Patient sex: M
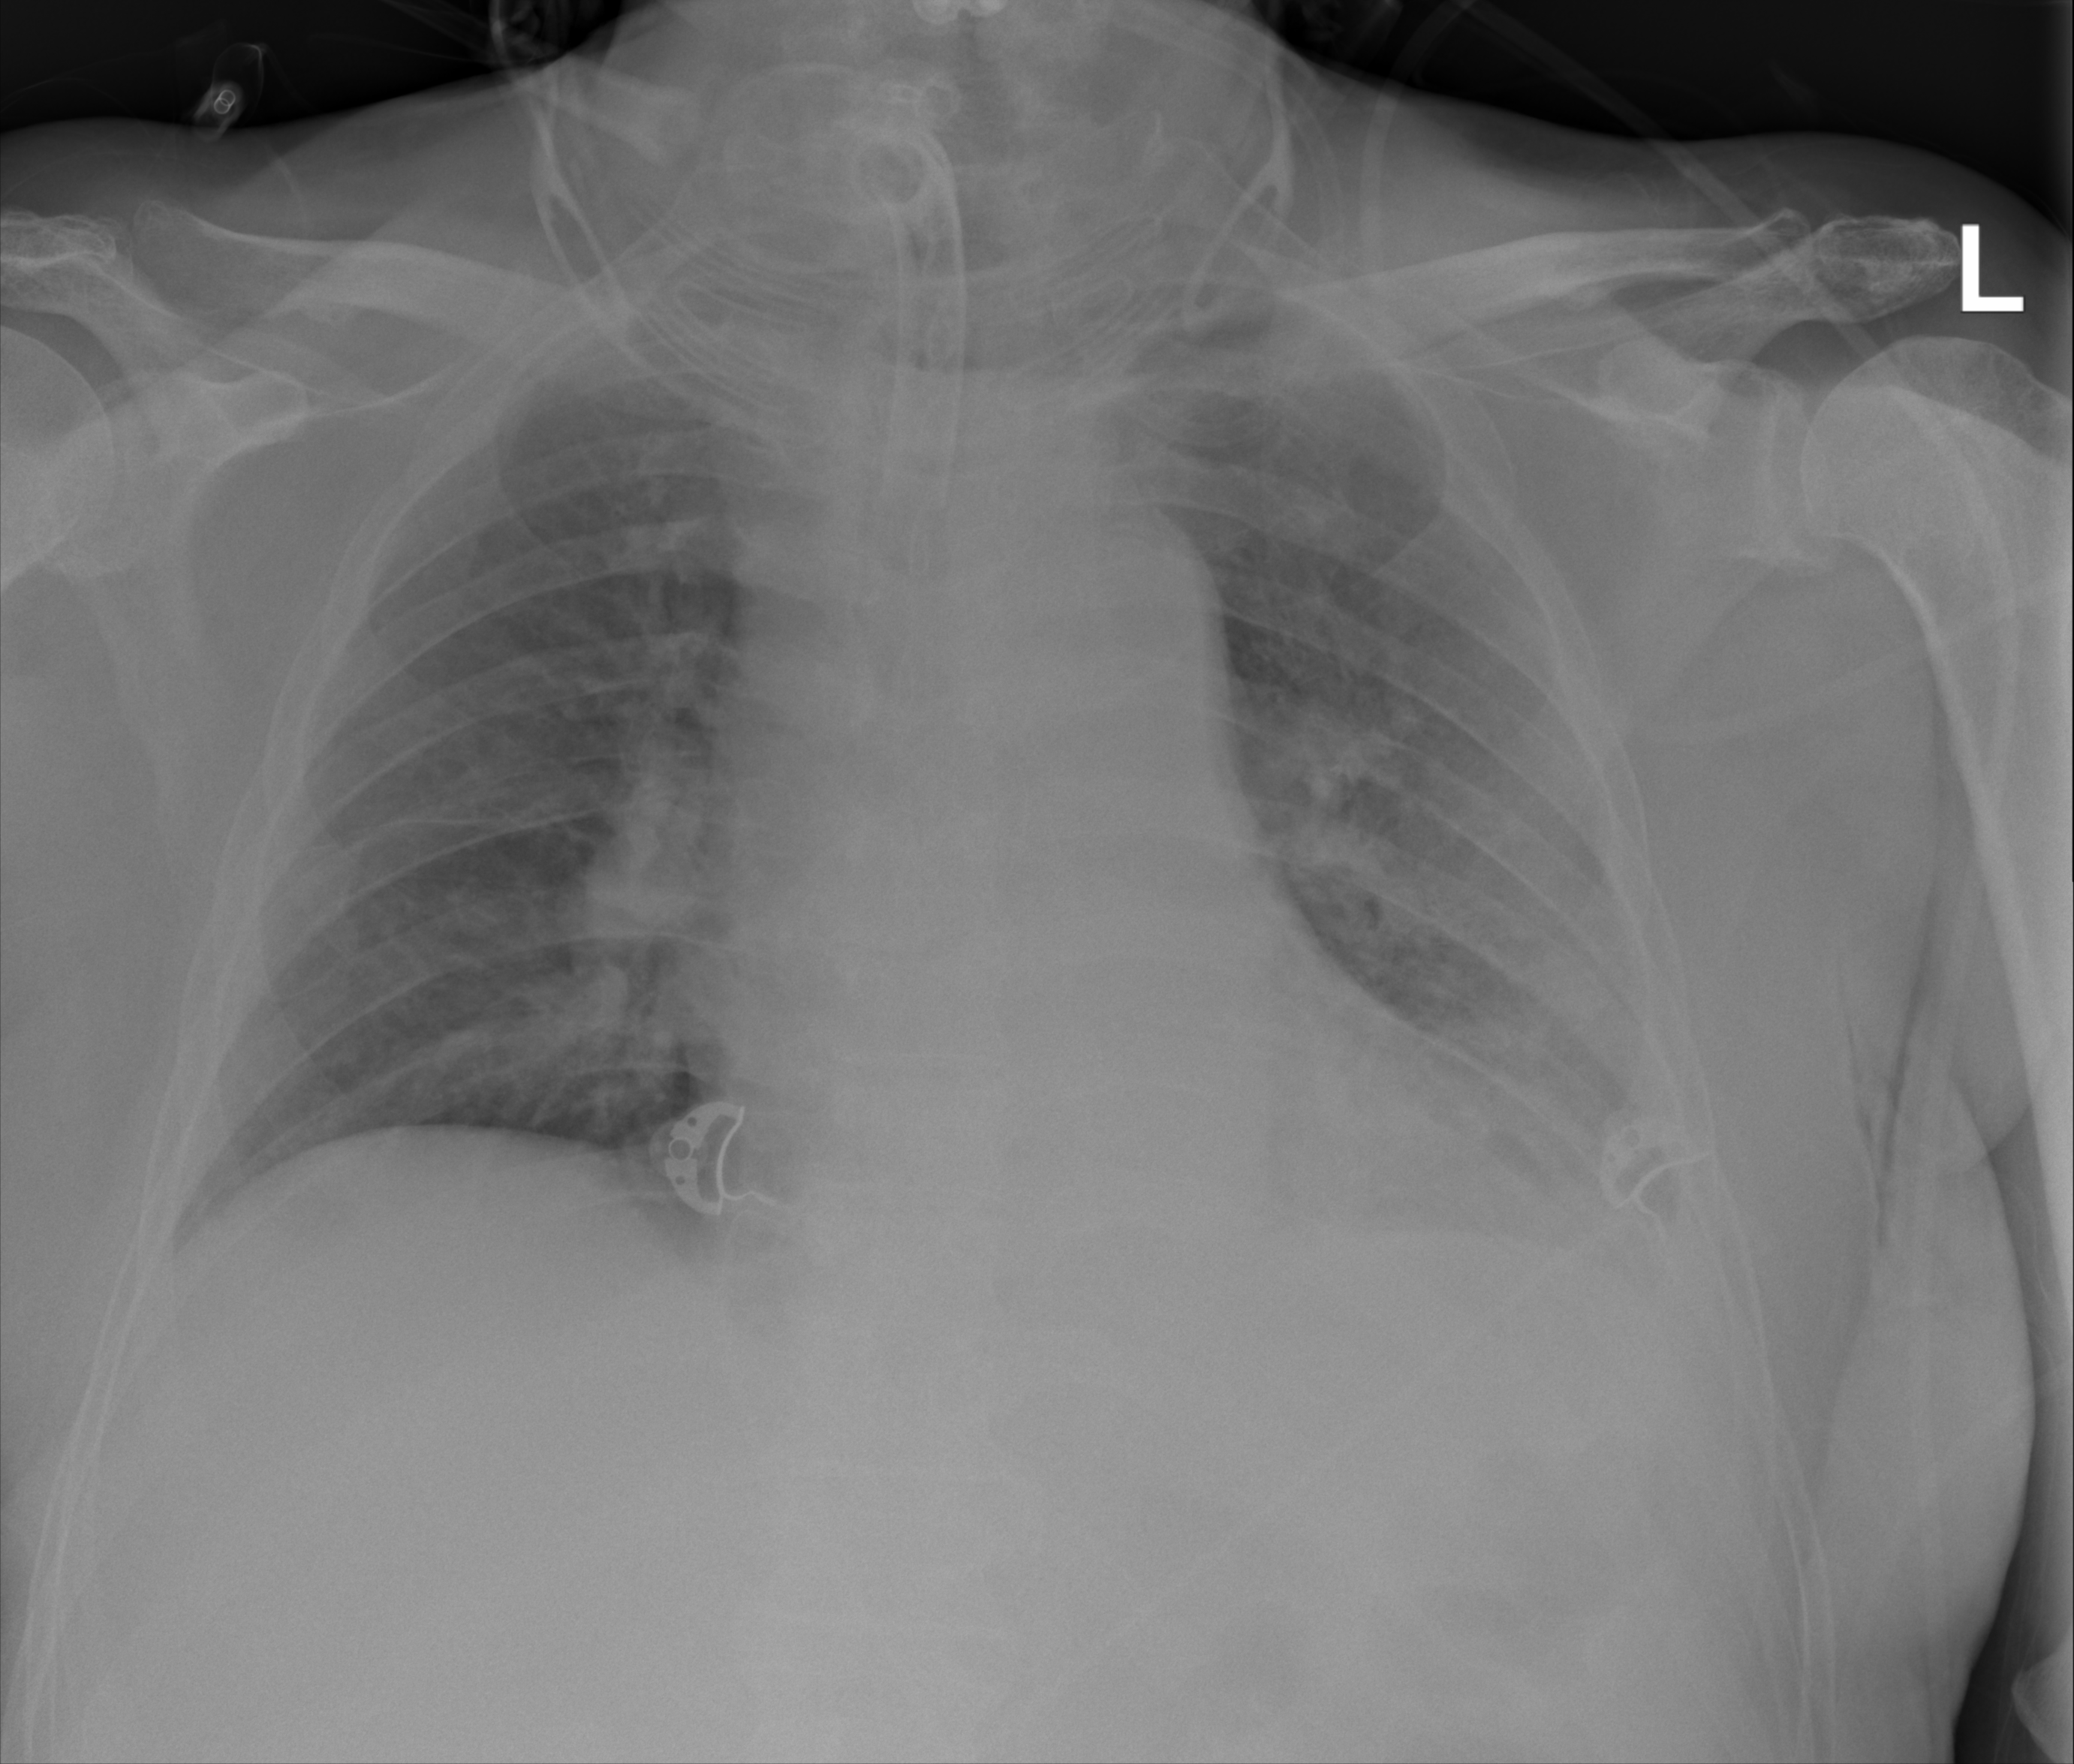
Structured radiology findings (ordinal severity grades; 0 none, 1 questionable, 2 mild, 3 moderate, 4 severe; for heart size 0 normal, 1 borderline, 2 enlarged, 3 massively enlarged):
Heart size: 1
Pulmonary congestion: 2
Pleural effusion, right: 0
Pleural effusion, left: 2
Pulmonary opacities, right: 0
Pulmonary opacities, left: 2
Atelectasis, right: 2
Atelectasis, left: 2